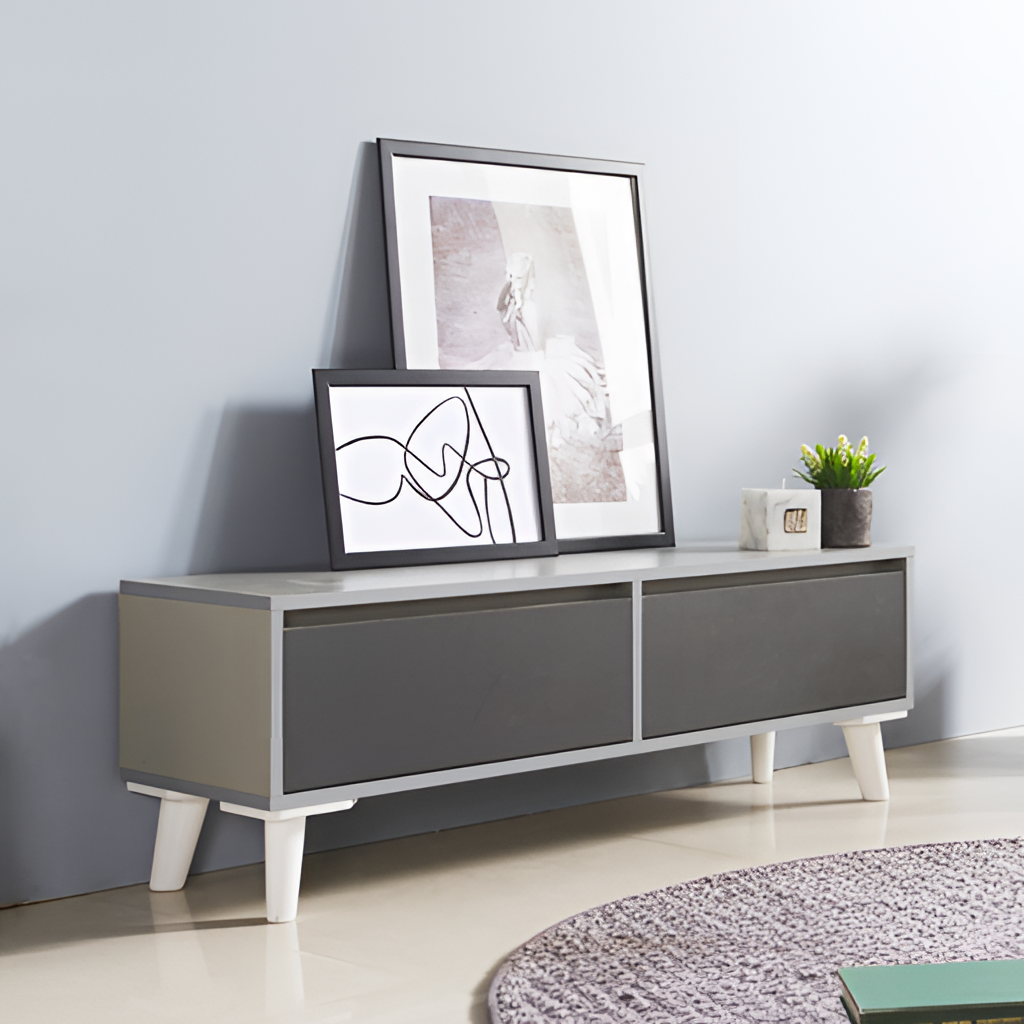
wood console table, living room, beige tile flooring, with large square pattern, minimalist, paint wallpaper, with solid pattern